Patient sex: M
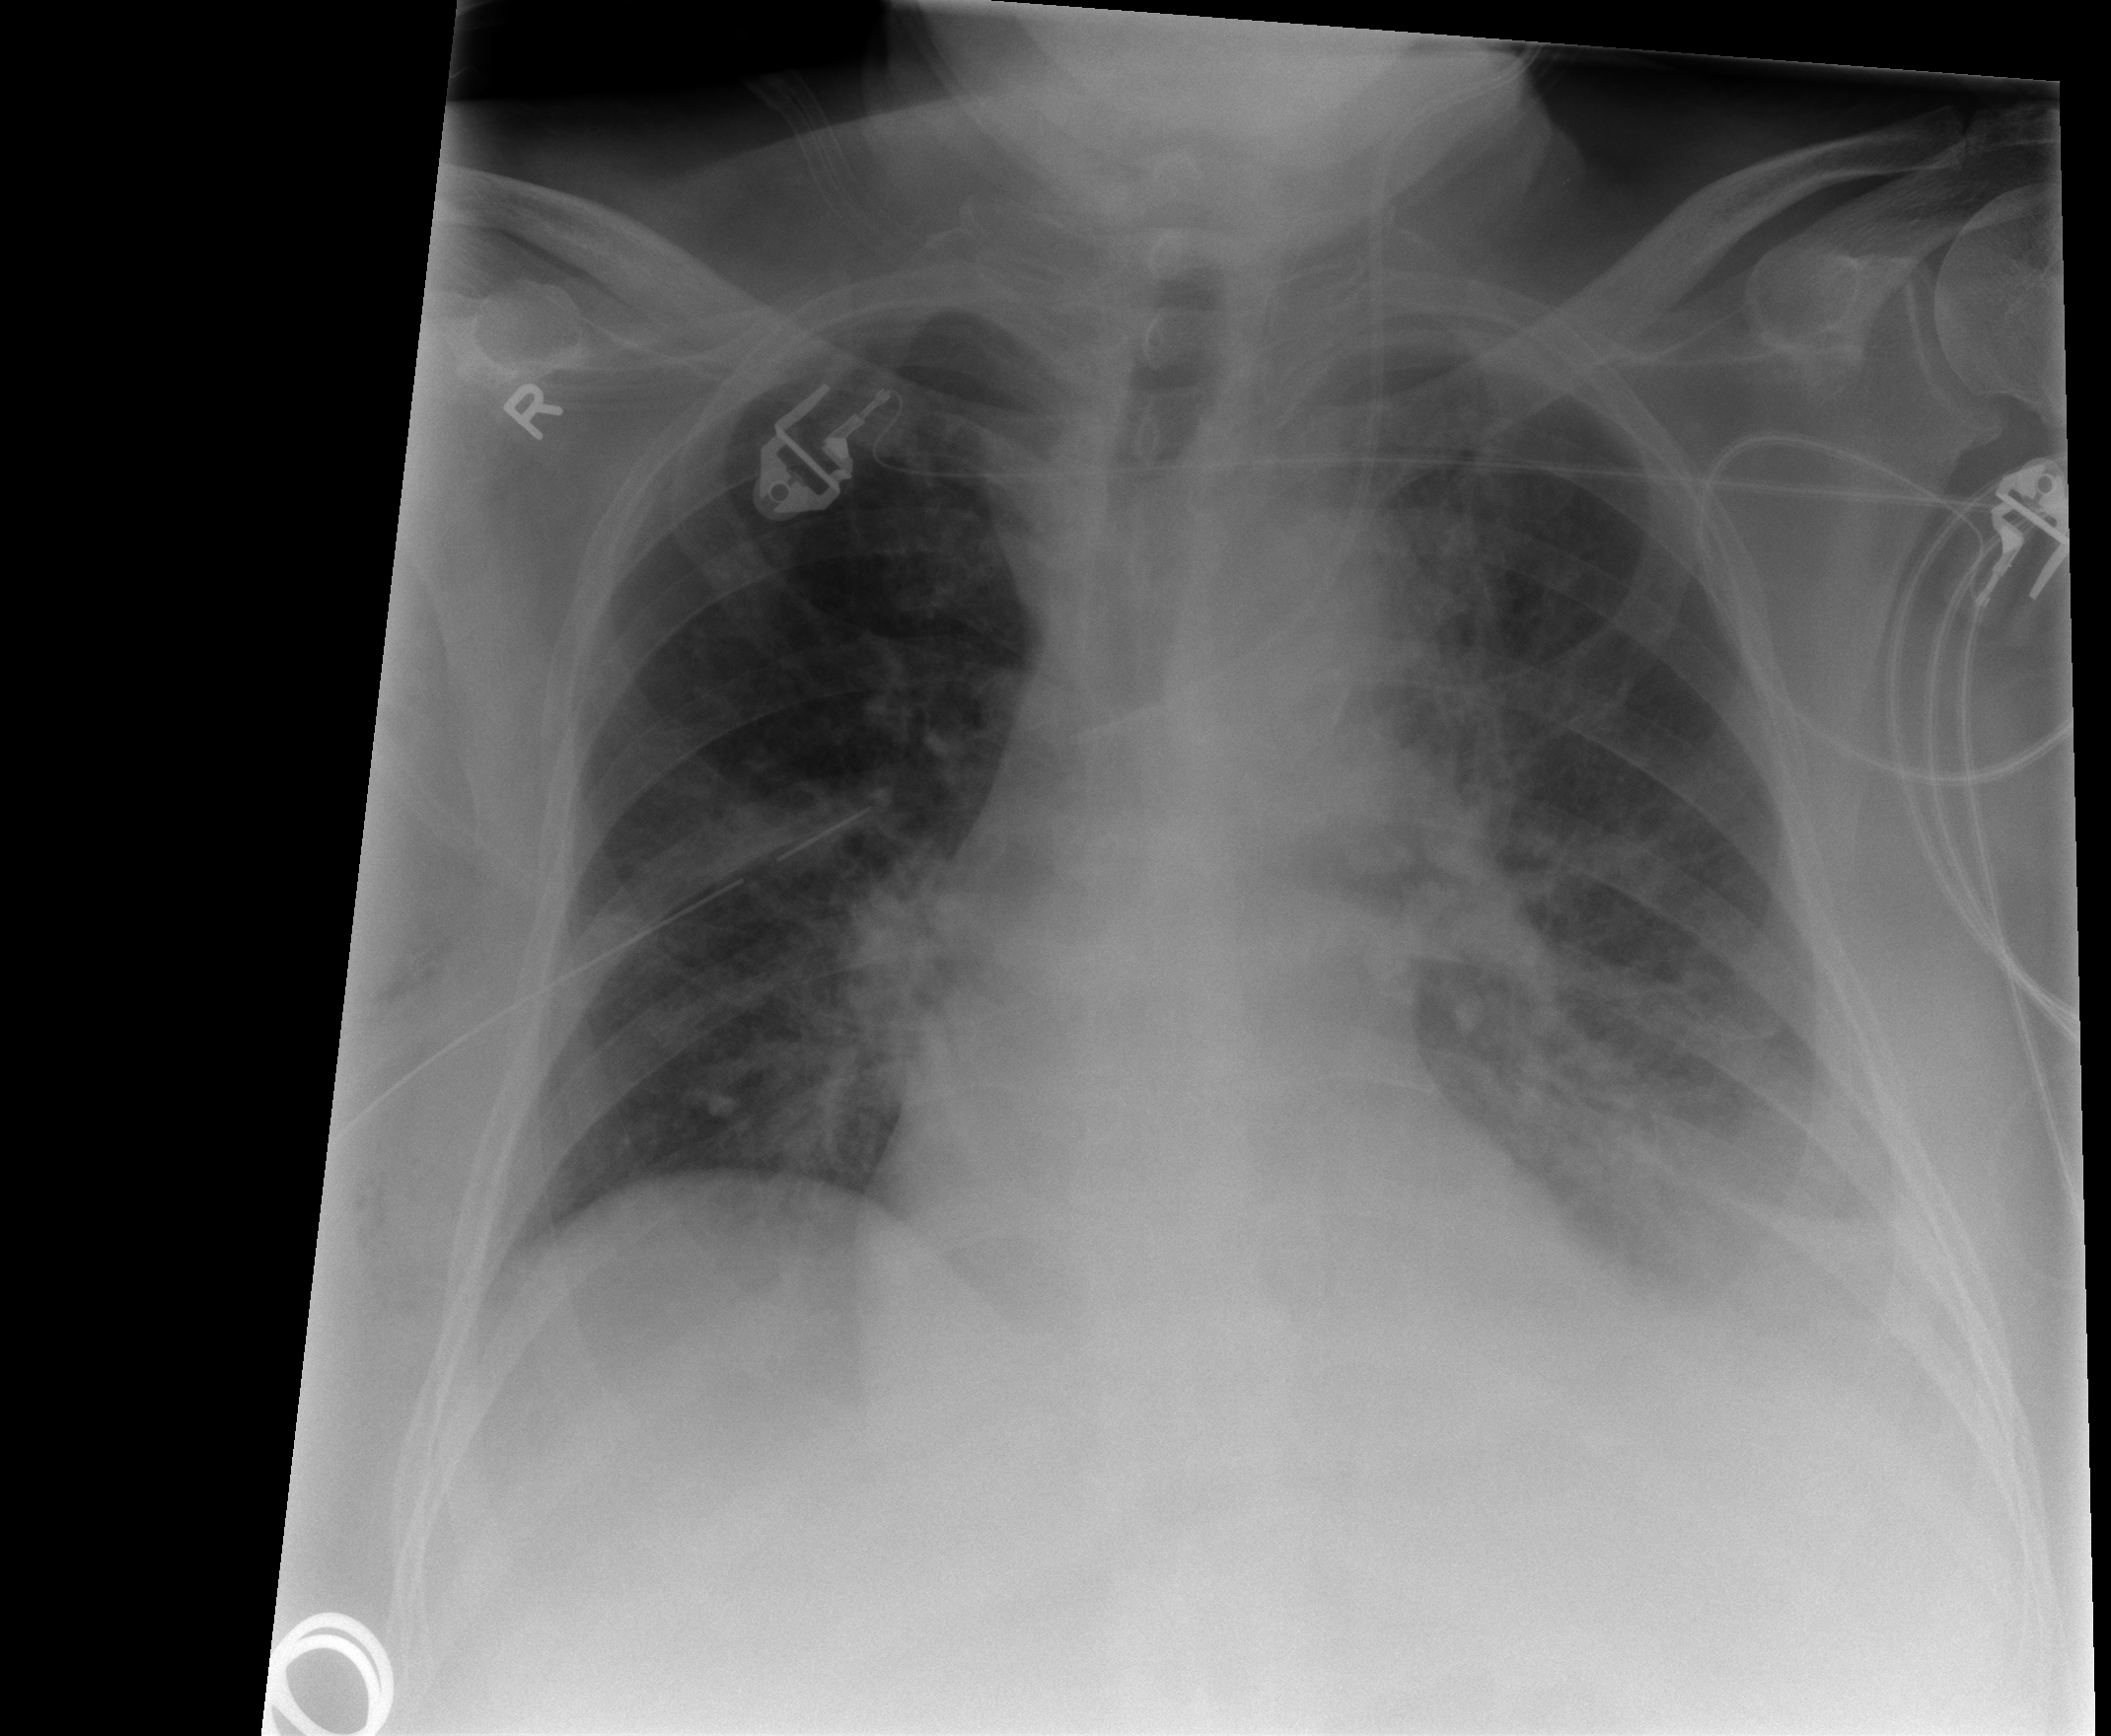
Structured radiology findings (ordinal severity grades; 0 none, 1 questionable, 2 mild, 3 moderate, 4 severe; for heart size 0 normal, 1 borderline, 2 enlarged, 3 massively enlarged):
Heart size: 2
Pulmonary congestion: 0
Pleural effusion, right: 0
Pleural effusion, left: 2
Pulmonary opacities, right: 0
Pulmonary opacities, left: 2
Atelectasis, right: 2
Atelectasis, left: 2